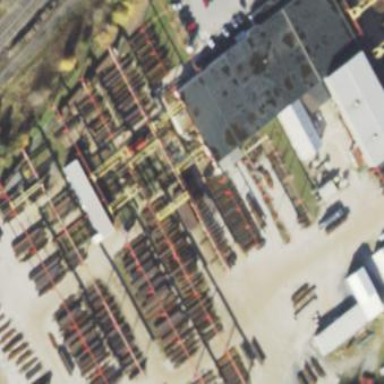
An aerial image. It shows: Wholesale shop specializing in steel products.